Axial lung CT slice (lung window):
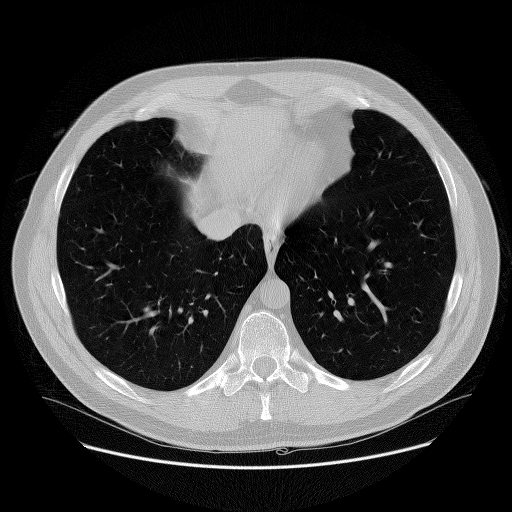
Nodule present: no